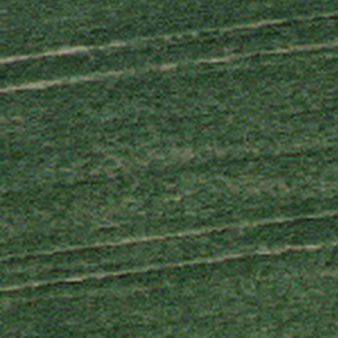
Label: other